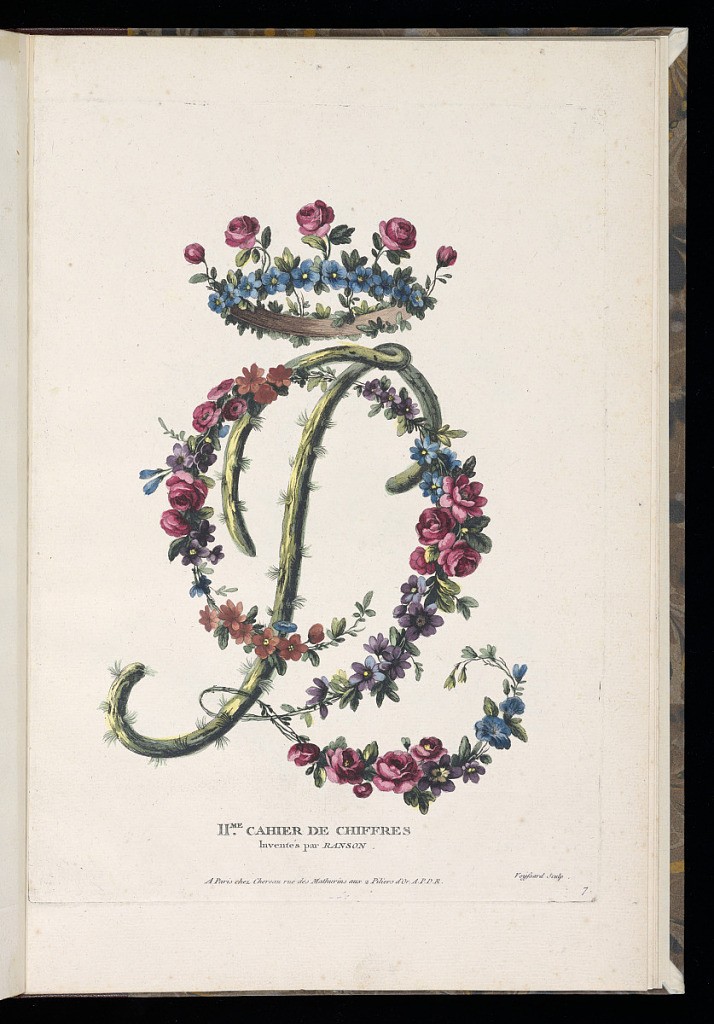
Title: Title Page
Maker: Pierre Ranson, French, 1736–1786
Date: ca. 1780
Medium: Etching and hand colored in watercolor on paper
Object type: Print
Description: Title page and design for a decorative monogram featuring flowers, leaves, plants, and topped with a crown of flowers. The plate is titled, numbered, signed, and hand colored.